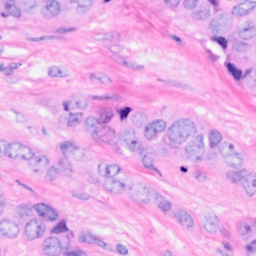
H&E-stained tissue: Breast